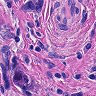
Metastatic tissue present: yes